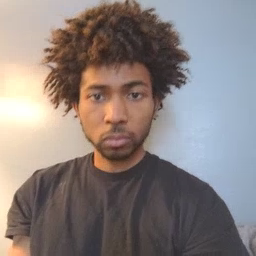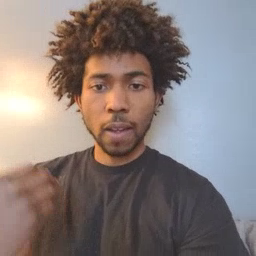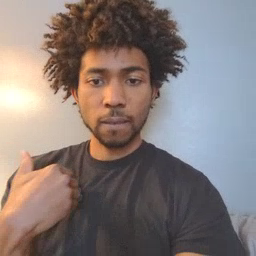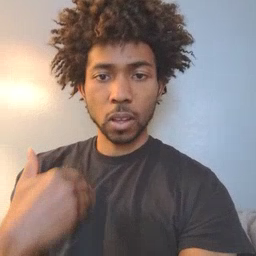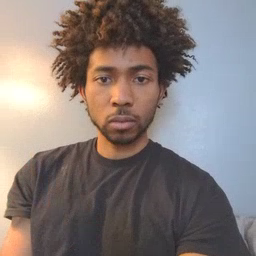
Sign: haveto